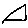
Label: triangle